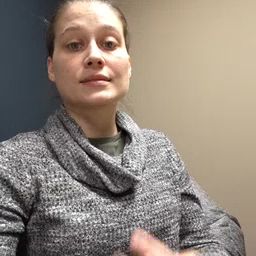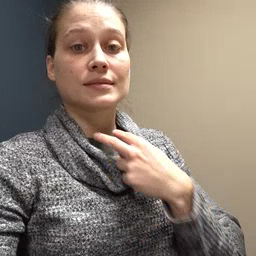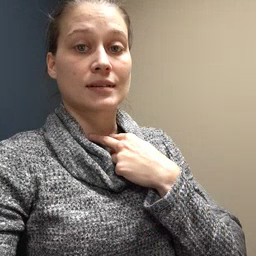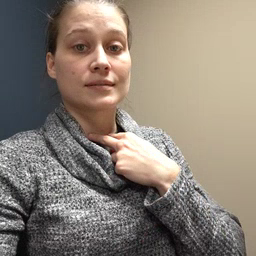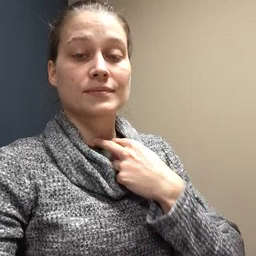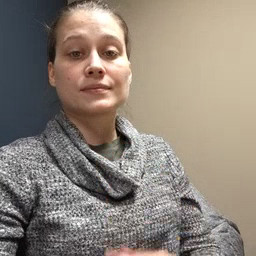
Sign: stuck